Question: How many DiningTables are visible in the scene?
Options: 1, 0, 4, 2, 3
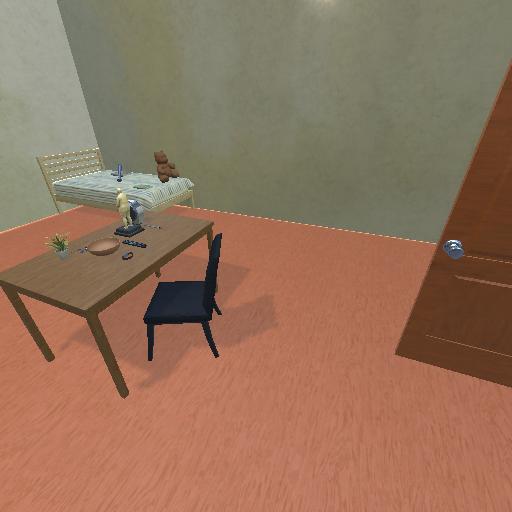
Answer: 1